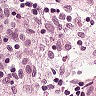
Metastatic tissue present: no